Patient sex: F
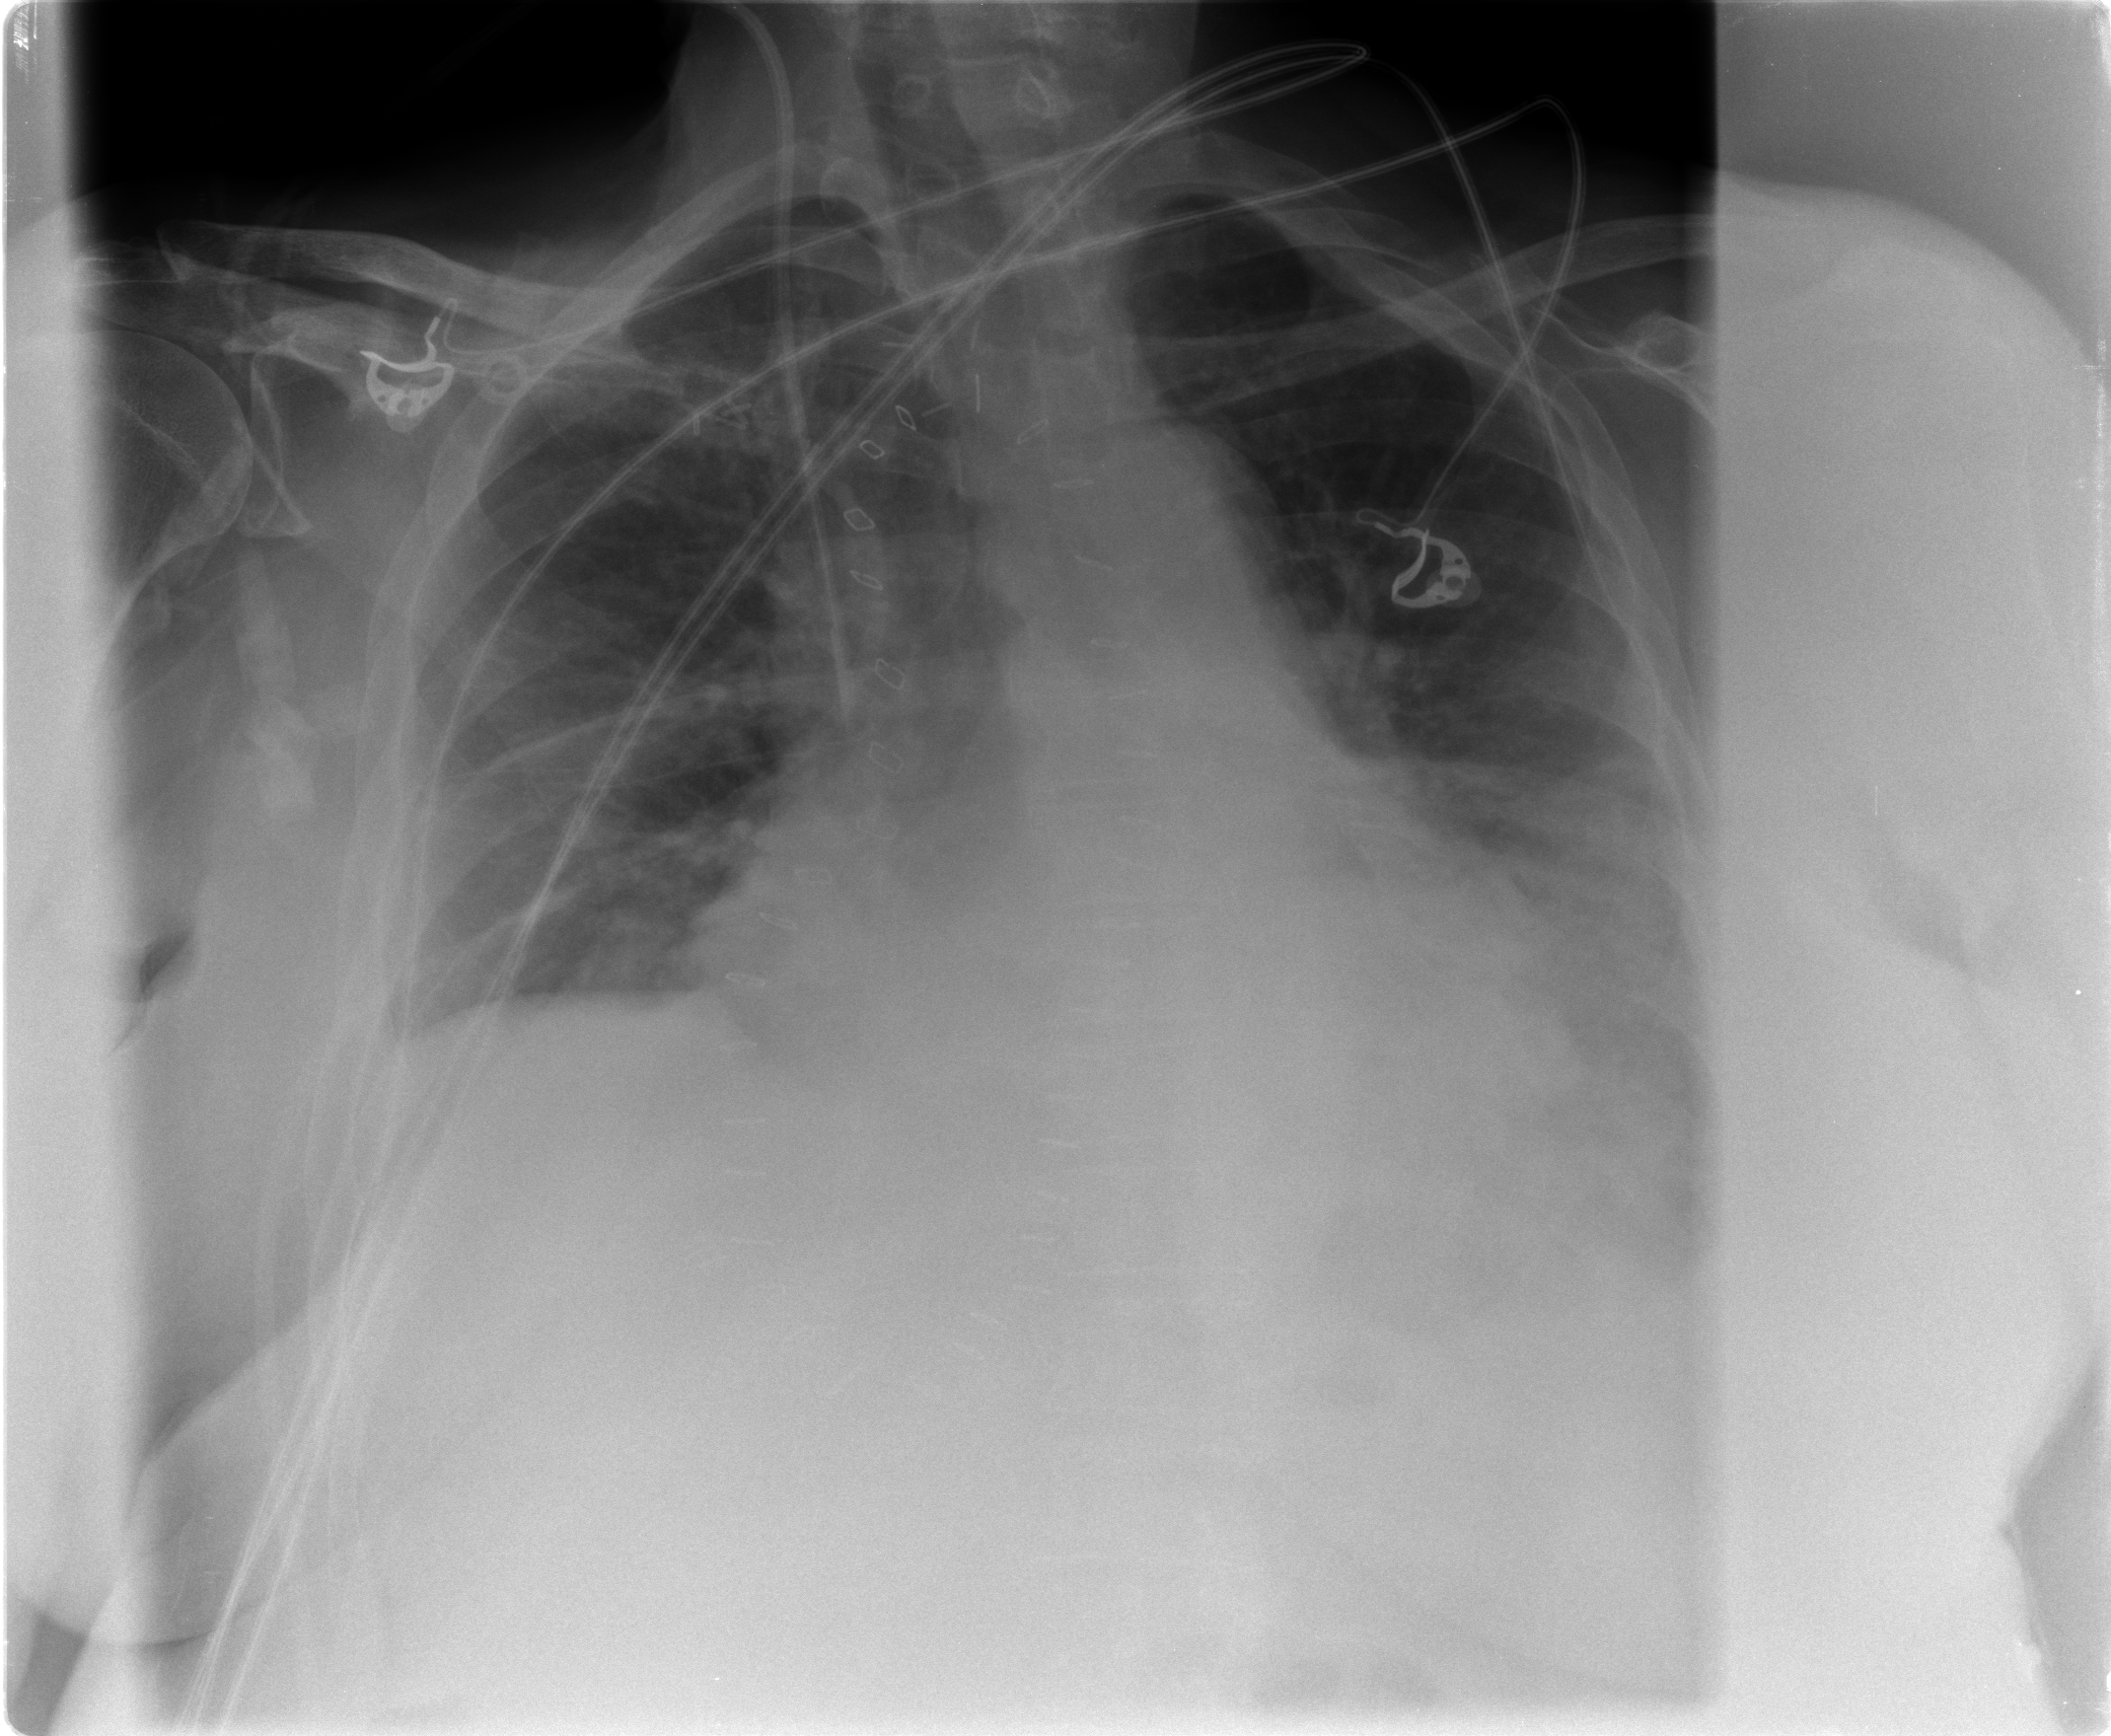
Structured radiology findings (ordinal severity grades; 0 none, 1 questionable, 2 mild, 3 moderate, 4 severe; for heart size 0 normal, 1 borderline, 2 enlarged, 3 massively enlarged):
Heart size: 2
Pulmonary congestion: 2
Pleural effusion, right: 0
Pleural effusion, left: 3
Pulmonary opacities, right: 2
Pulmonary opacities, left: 0
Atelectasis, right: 1
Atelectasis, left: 2